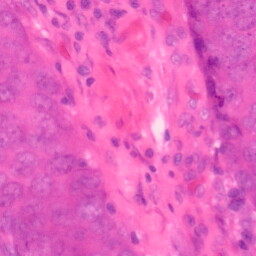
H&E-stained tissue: Colon